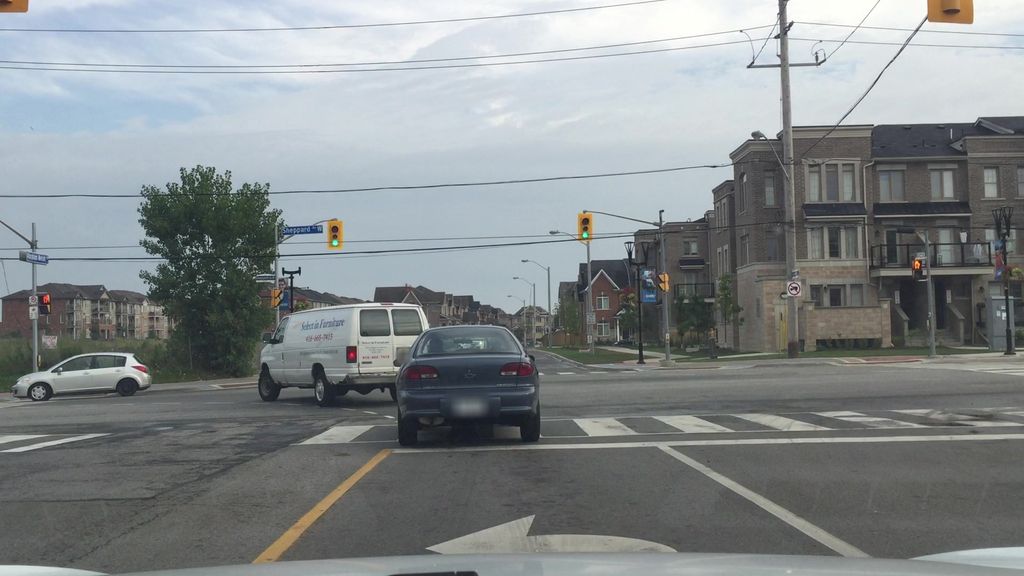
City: toronto